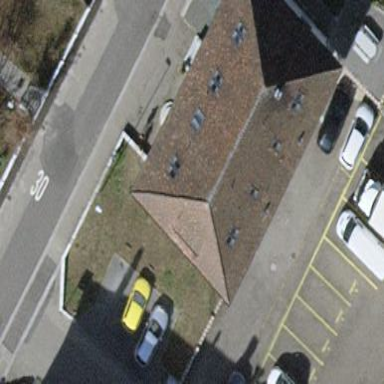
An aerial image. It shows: Hipped roof on apartment building.